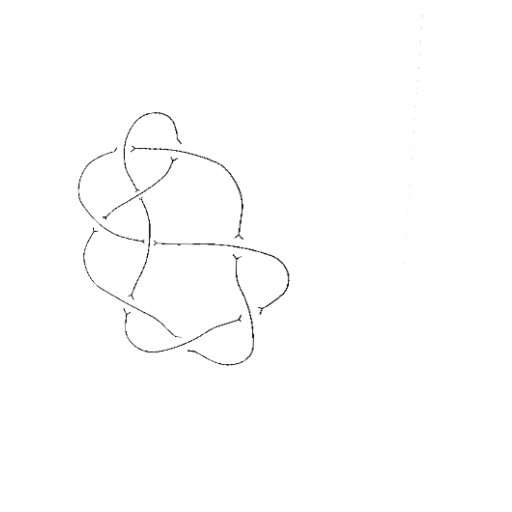
Crossing number: 9